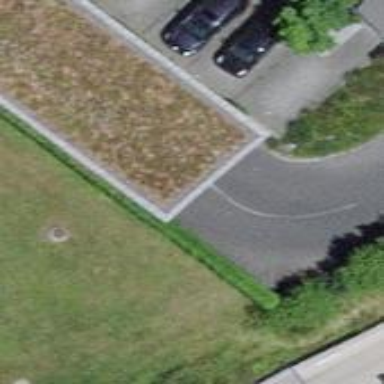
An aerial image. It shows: Parking entrance.